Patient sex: M
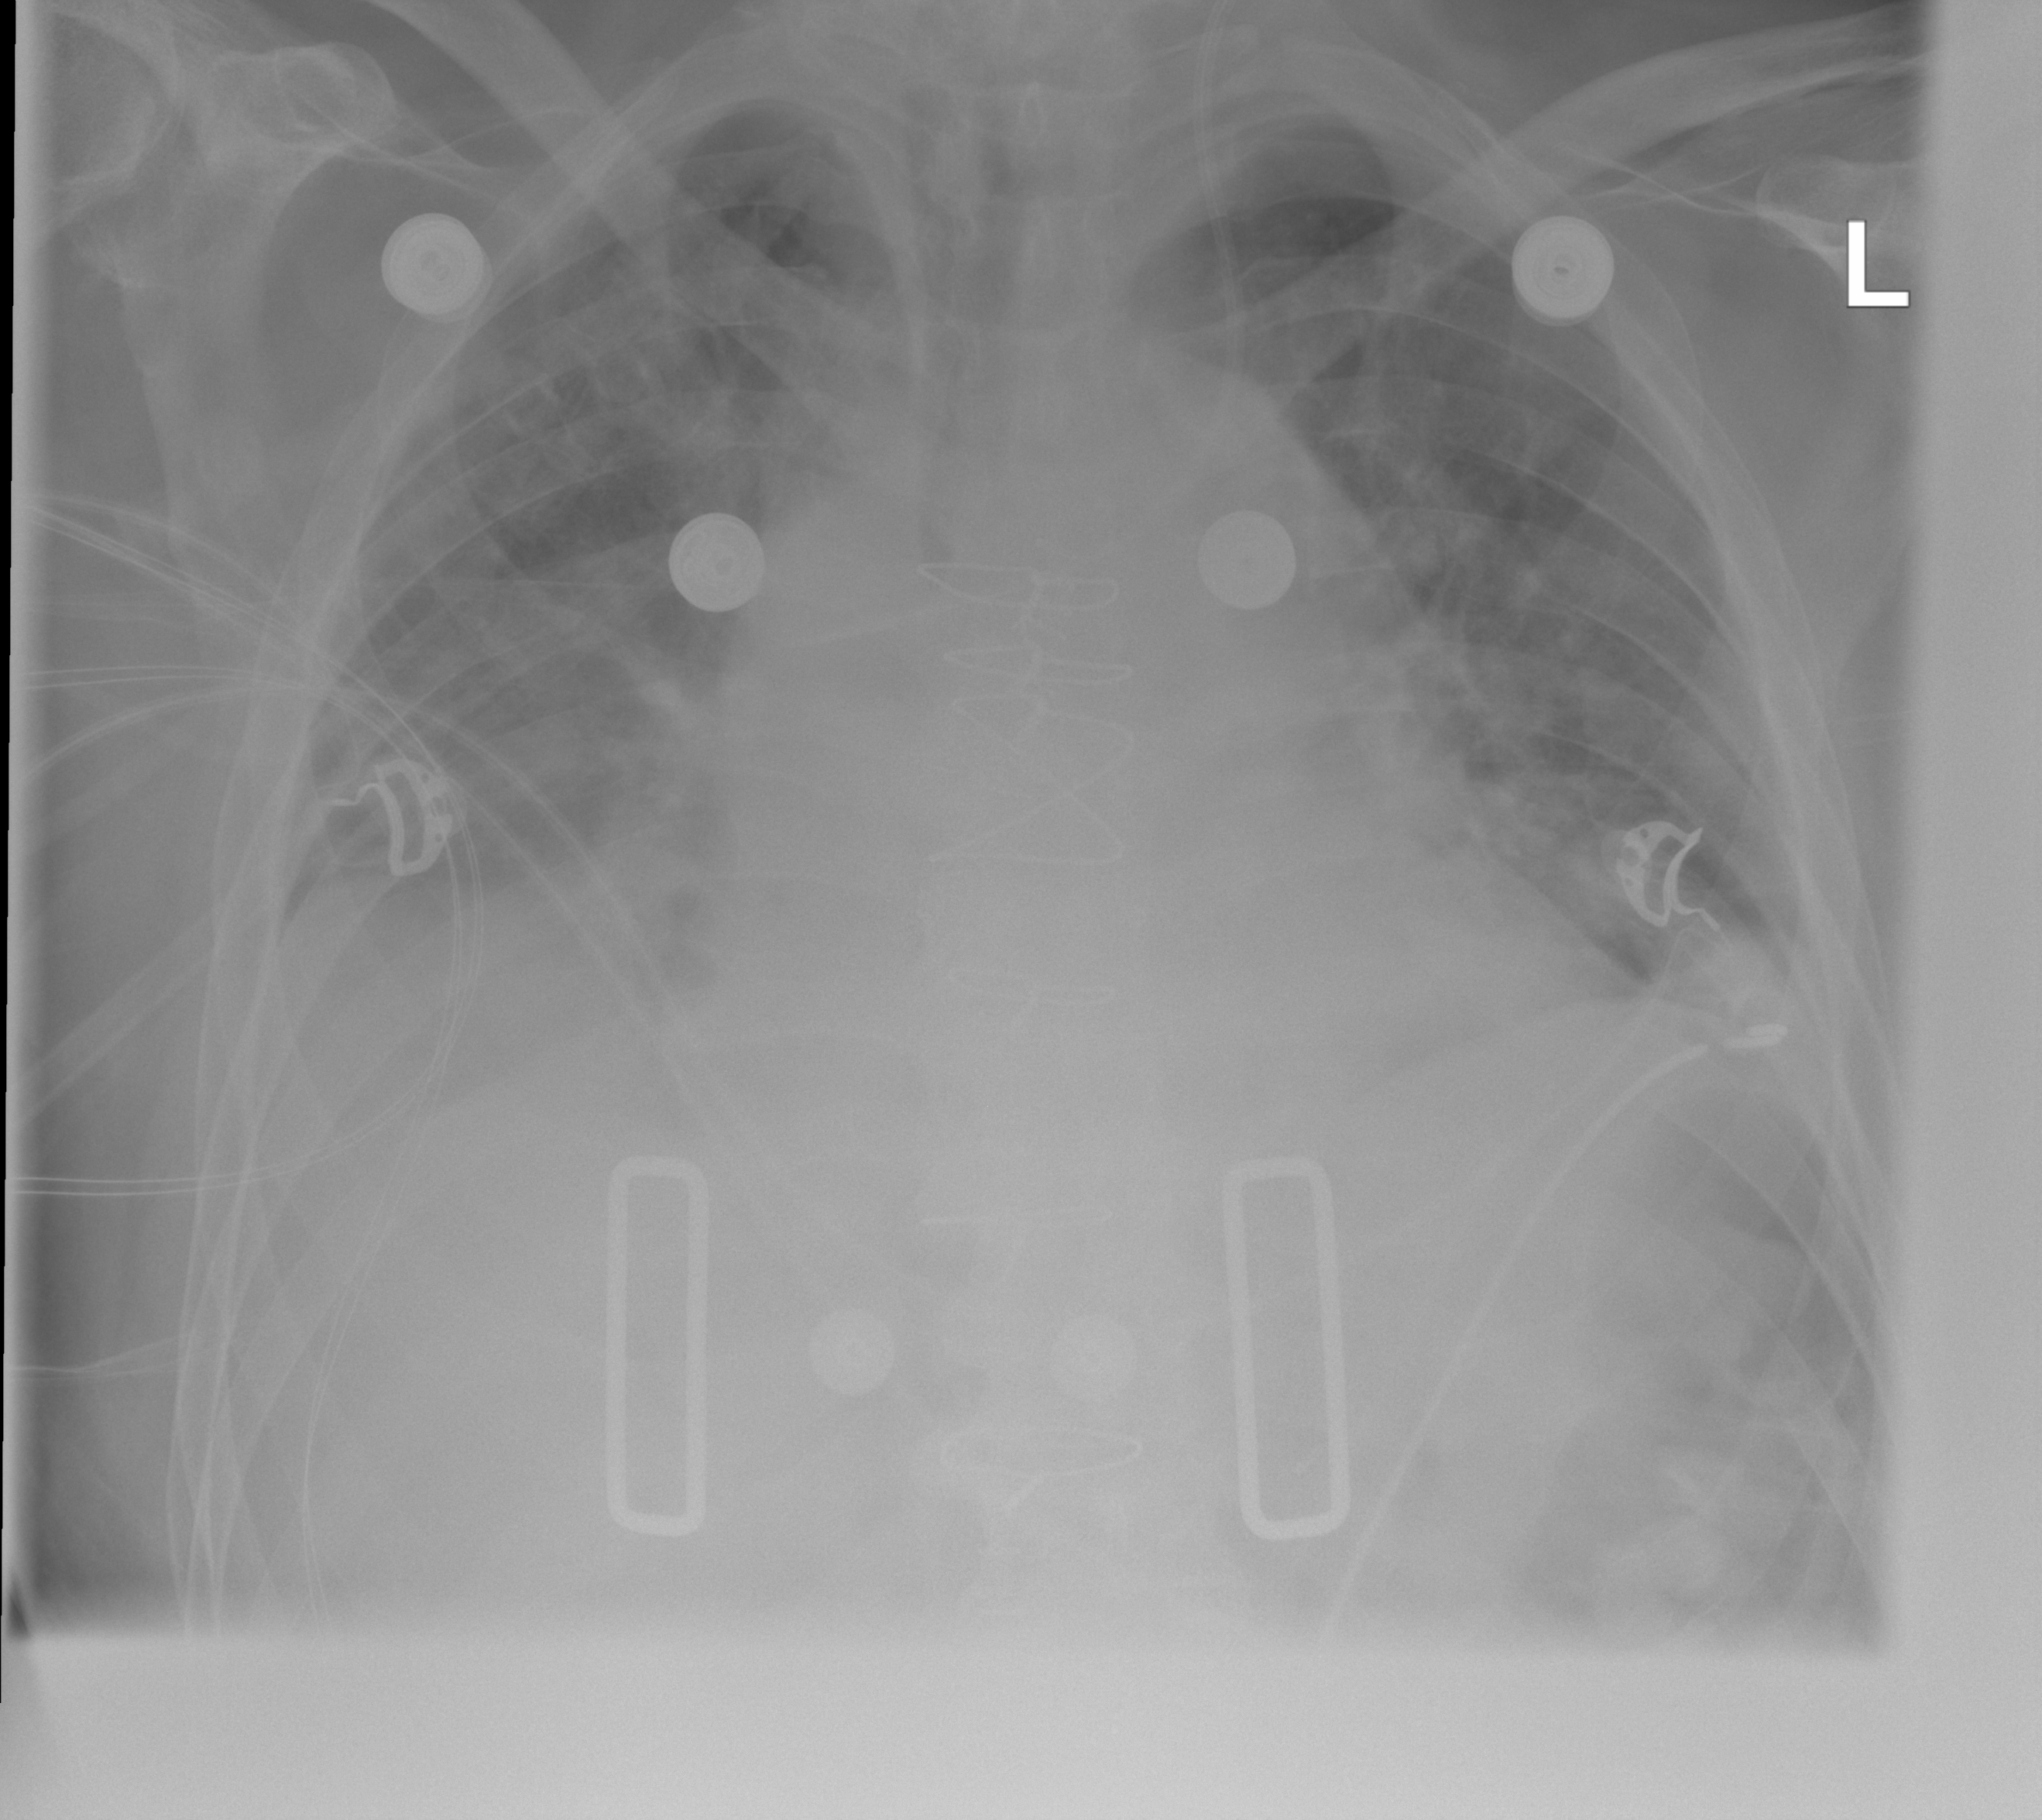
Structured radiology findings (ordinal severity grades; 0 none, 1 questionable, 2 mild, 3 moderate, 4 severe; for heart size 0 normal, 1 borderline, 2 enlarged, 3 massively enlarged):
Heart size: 2
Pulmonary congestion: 0
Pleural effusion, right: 3
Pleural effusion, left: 1
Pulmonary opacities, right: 0
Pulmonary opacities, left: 0
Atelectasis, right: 2
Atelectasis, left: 2